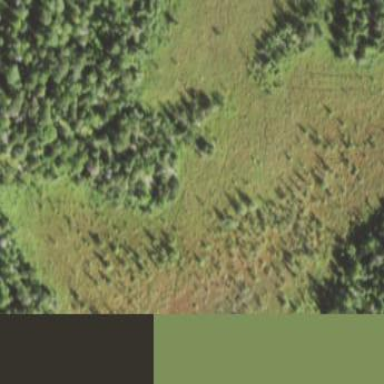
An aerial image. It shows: Swampy wetland with sparse trees.